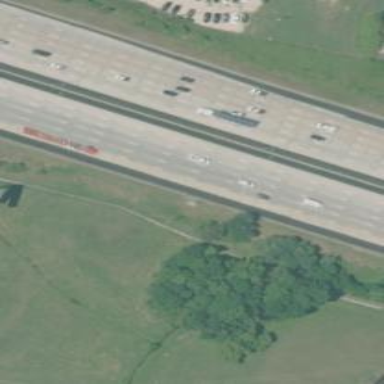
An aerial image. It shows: Motorway.